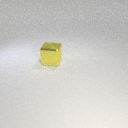
large yellow metal cube